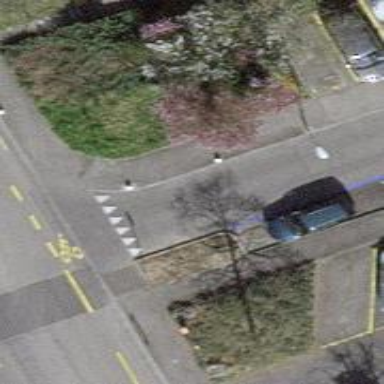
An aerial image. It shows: Asphalt sidewalk along the footway.